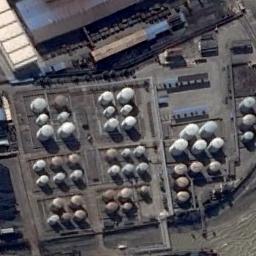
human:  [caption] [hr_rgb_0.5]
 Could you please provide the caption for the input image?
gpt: There are many storage tanks on the bare land next to buildings .

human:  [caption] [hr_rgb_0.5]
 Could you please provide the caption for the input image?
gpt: About half of the storage tanks on this open lot have their lids open .

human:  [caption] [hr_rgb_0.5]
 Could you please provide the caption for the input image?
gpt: There are many different sized storage tanks and many buildings in the factory .

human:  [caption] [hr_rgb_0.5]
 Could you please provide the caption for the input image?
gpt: There are many buildings of different sizes near the storage tanks .

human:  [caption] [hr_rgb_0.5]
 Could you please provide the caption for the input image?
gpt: There are many storage tanks arranged neatly .